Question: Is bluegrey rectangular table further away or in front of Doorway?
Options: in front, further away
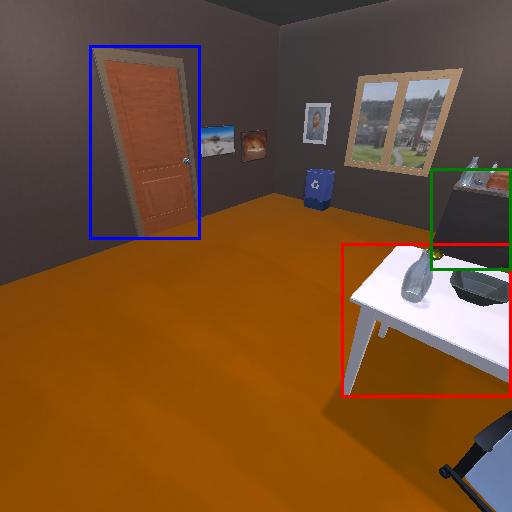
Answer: in front